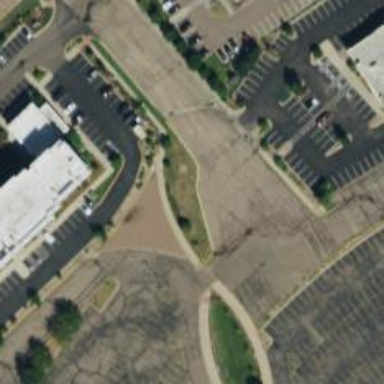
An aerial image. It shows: Path.